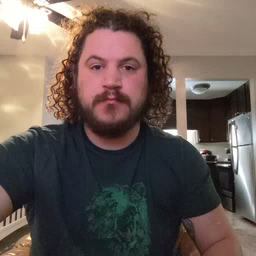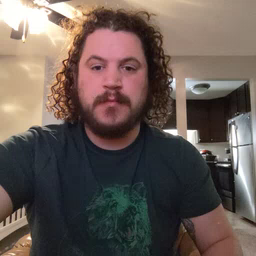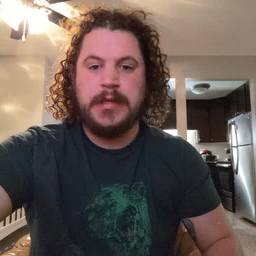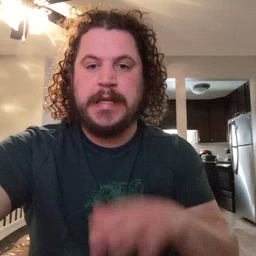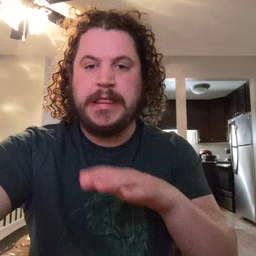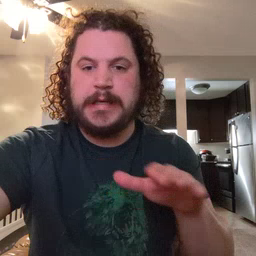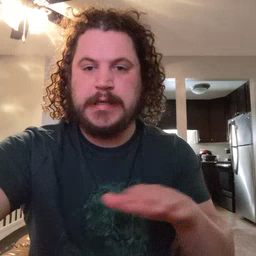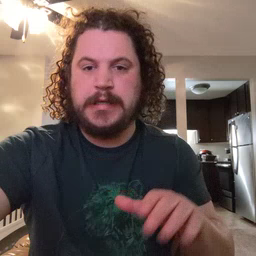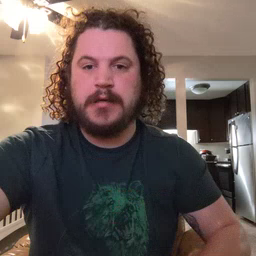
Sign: clean